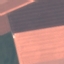
Land use / land cover class: AnnualCrop